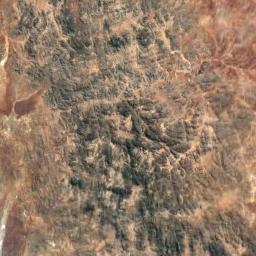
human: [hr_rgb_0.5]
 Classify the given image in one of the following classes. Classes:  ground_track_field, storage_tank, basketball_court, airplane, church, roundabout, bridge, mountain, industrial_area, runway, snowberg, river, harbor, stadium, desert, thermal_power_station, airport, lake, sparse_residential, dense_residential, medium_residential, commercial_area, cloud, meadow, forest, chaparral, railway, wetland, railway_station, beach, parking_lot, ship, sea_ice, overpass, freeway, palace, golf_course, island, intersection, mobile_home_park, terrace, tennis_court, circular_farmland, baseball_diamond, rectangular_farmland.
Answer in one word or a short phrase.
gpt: mountain